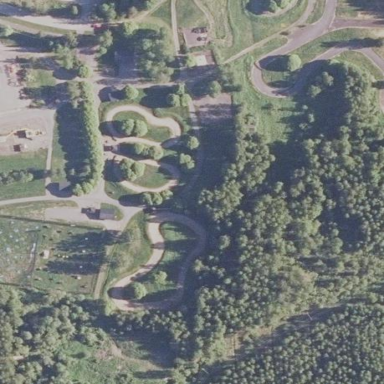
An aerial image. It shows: Theme park.